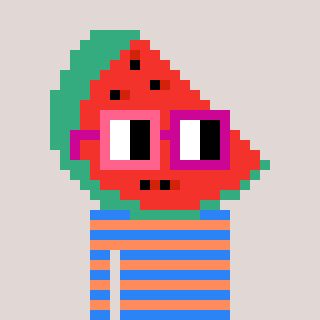
a pixel art character with square pink and red glasses, a watermelon-shaped head and a peachy-colored body on a warm background